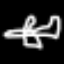
Label: airplane